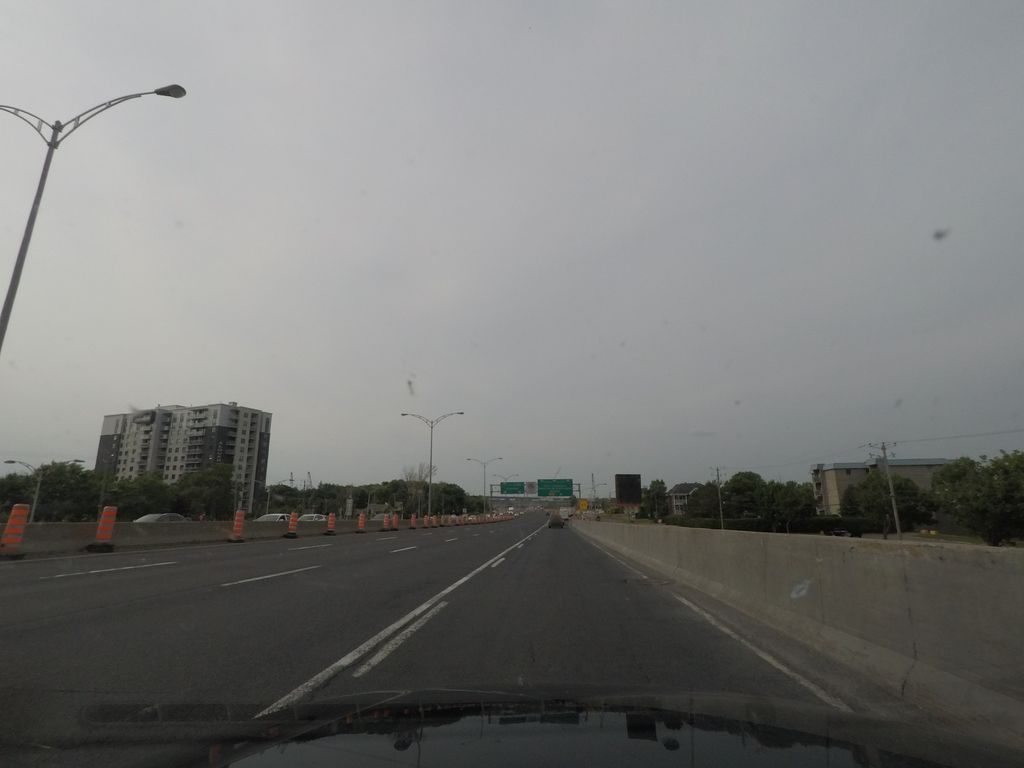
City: montreal